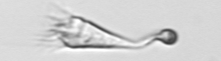
Label: Paratontonia_gracillima